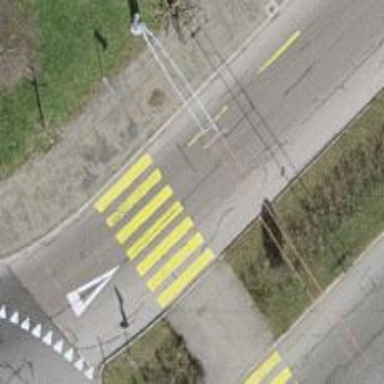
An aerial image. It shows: Uncontrolled zebra crossing on the road.